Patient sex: M
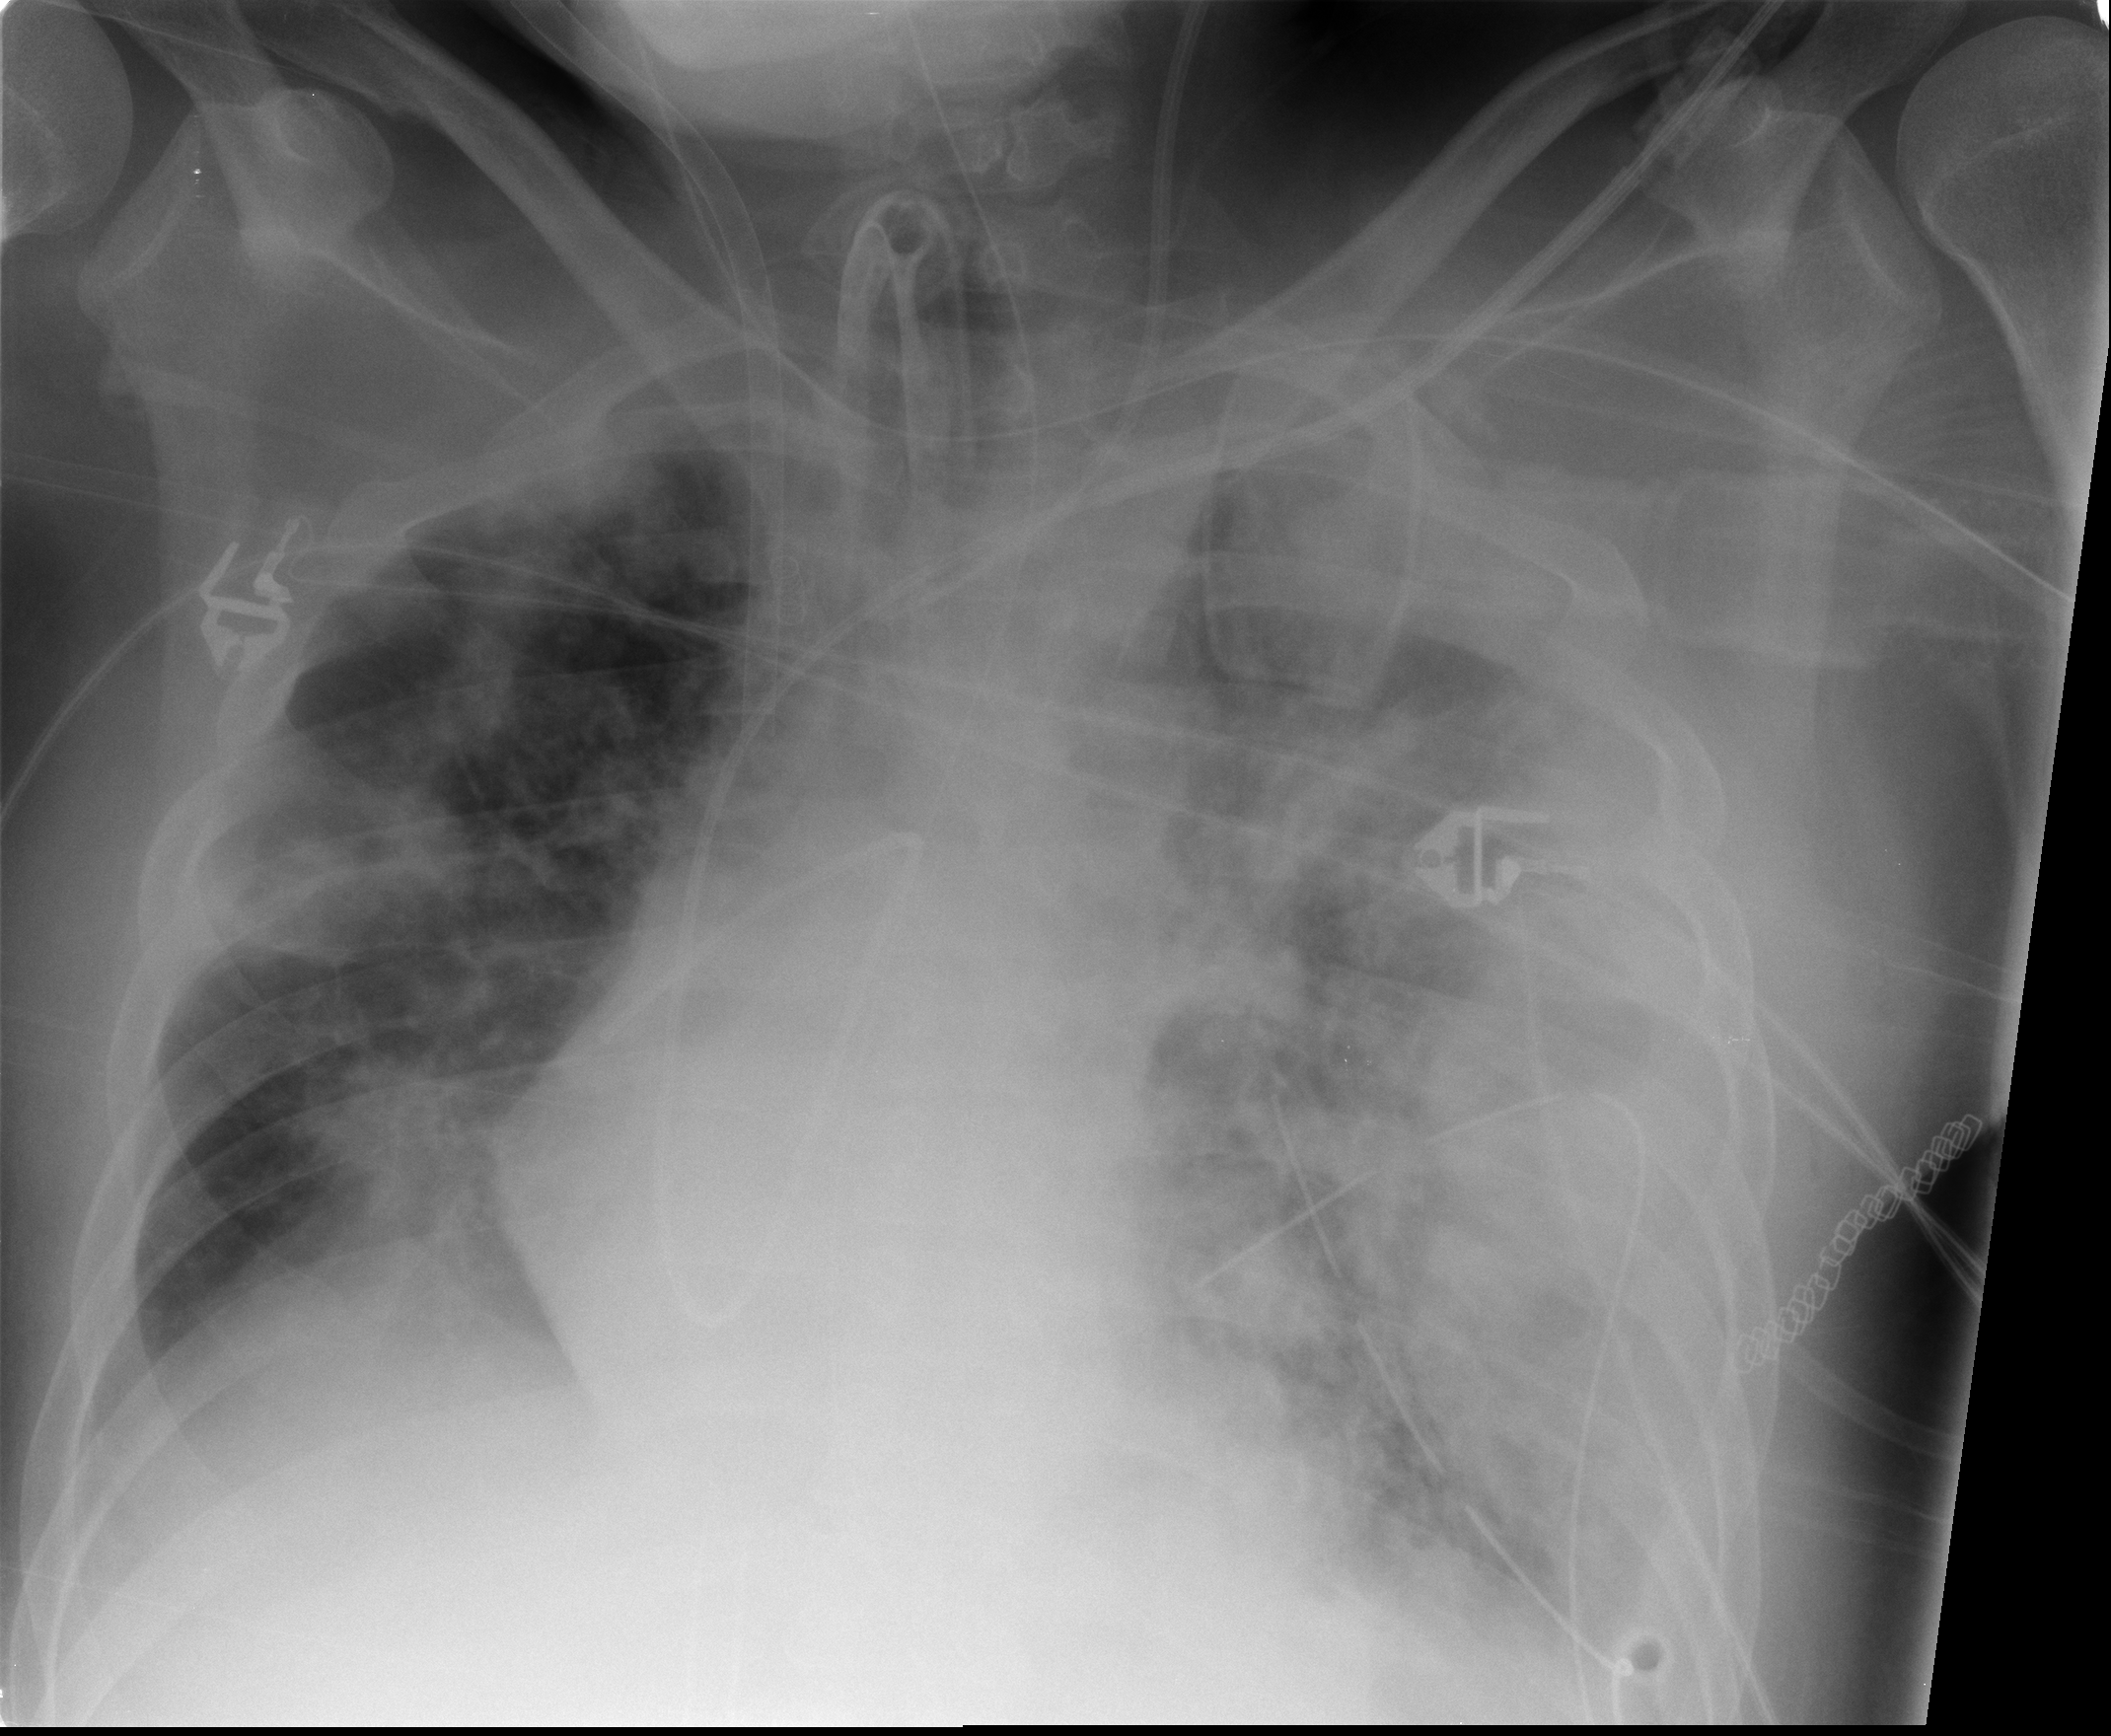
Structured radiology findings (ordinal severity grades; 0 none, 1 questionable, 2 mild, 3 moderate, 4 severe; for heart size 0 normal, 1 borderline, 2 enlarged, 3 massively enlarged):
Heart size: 0
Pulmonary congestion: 3
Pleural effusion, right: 2
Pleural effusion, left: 2
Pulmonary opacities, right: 3
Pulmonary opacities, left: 4
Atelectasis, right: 3
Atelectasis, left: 4